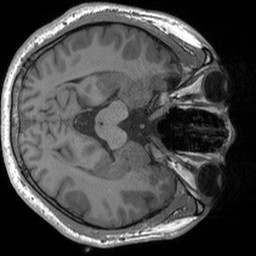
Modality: T1w
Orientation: axial
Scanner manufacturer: siemens
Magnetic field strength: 3 T
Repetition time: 1.54 s
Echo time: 0.00234 s